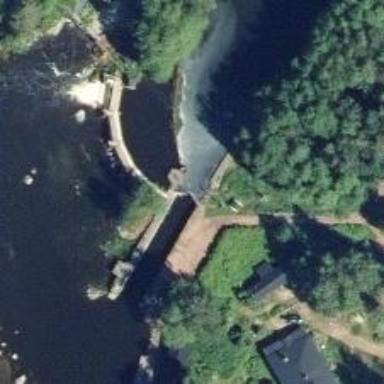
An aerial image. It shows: Lock gate on waterway.